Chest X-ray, PA view. Patient: 47 years old, sex M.
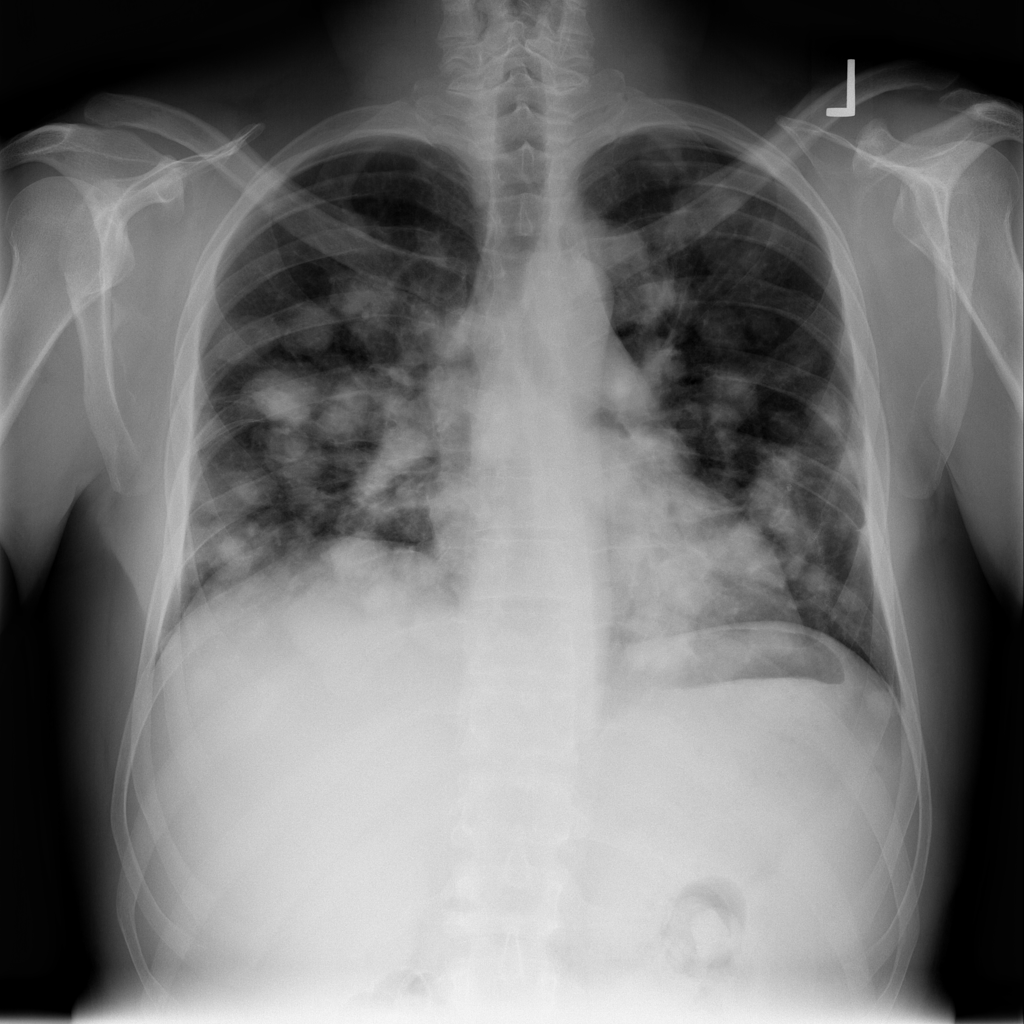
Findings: No Finding